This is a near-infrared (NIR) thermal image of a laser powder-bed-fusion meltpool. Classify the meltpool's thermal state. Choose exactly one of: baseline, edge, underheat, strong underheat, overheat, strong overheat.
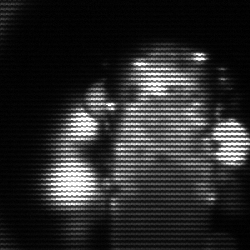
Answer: strong underheat